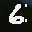
Label: 6